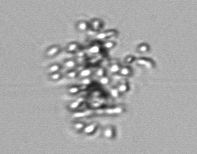
Label: Chaetoceros_didymus_TAG_external_flagellate